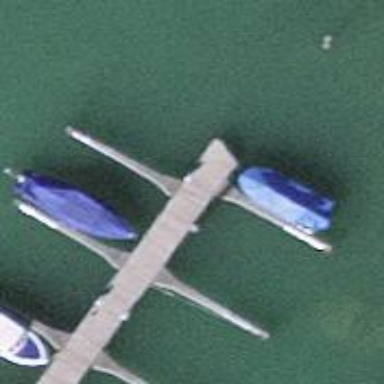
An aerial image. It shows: Man-made pier.